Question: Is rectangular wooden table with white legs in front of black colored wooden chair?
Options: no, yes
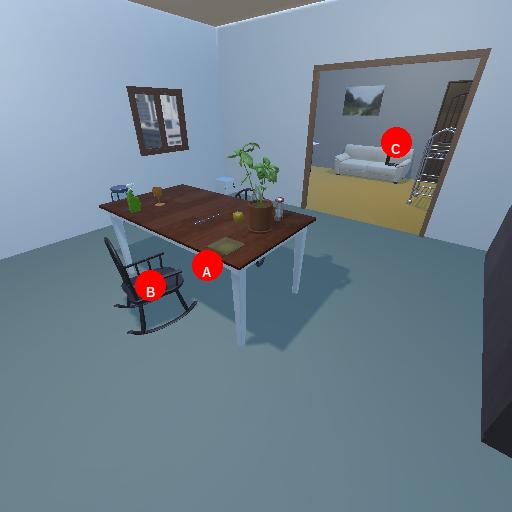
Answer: no